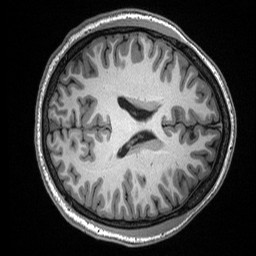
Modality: T1w
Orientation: axial
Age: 22
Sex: male